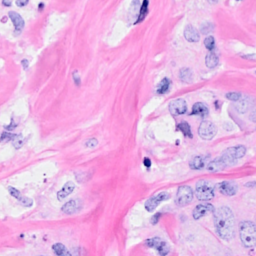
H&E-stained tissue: Breast